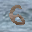
Label: 6